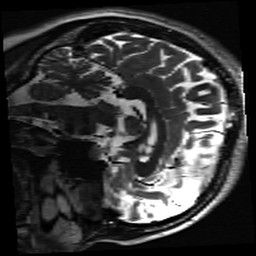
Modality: inplaneT2
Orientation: sagittal